Question: I am trying to parse annotation data in XFDF and draw it using the iText Library. I want to draw the annotation like the attached image.
Following is my code to test the PdfAnnotation.createInk function, but it is not working after run the code.
I have Google and read the documents, but not much information provided. Any suggestions and advice? Thanks!
'''
// step 1
Document document = new Document(PageSize.A4);
// step 2
PdfWriter writer = PdfWriter.getInstance(document, new FileOutputStream(destFile));
// step 3
document.open();
PdfContentByte pcb = new PdfContentByte(writer);
pcb.setColorStroke(BaseColor.RED);
Rectangle rect = new Rectangle(52.92f, 397.56f, 173.36f, 530.67f);
float[][] inkList = {{61.736111f,530.669250f},{61.295139f,525.820984f},{61.295139f,518.768860f},
{61.295139f,505.986969f},{61.295139f,490.560547f},{61.295139f,470.726562f},{59.972221f,452.214844f},
{57.767361f,434.143890f},{56.003471f,418.276703f},{53.357639f,404.172516f},{51.593750f,391.390625f},
{50.711807f,382.134766f},{49.829861f,376.845703f}
};
//float inkList[][] =
PdfAnnotation an = PdfAnnotation.createInk(writer, rect, "", inkList);
an.setPage(1);
an.setColor(BaseColor.RED);
an.setFlags(PdfAnnotation.FLAGS_PRINT);
writer.addAnnotation(an);
//Step 5
document.close();
'''

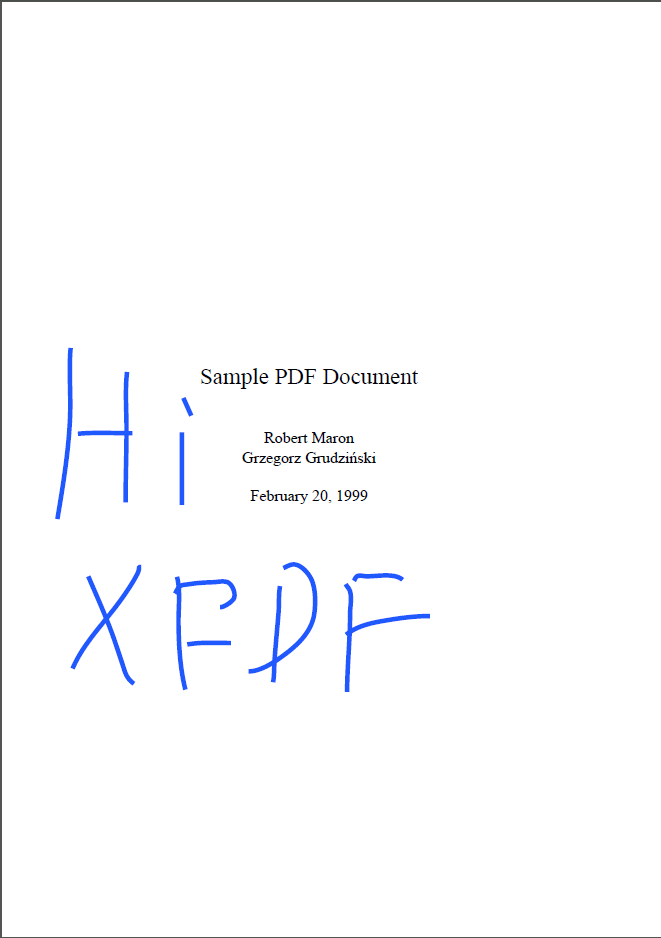
Answer: The output PDF seemingly does not contain an annotation because the defined annotation is a mere collection of isolated points.
The 'float[][]' parameter of 'PdfAnnotation.createInk' corresponds to the entry of the annotation dictionary:
> array An array of n arrays, each representing a stroked path. Each
array shall be a series of alternating horizontal and vertical coordinates in
default user space, specifying points along the path. When drawn, the
points shall be connected by straight lines or curves in an
implementation-dependent way.
Thus, in case of the OPs array
'''
float[][] inkList = {{61.736111f,530.669250f},{61.295139f,525.820984f},{61.295139f,518.768860f},
{61.295139f,505.986969f},{61.295139f,490.560547f},{61.295139f,470.726562f},{59.972221f,452.214844f},
{57.767361f,434.143890f},{56.003471f,418.276703f},{53.357639f,404.172516f},{51.593750f,391.390625f},
{50.711807f,382.134766f},{49.829861f,376.845703f}
};
'''
we have a collection of 13 paths each of which contain only a single point. So, nothing is drawn.
If we combine all the points in a single path, though,
'''
float[][] inkList = {{61.736111f,530.669250f,61.295139f,525.820984f,61.295139f,518.768860f,
61.295139f,505.986969f,61.295139f,490.560547f,61.295139f,470.726562f,59.972221f,452.214844f,
57.767361f,434.143890f,56.003471f,418.276703f,53.357639f,404.172516f,51.593750f,391.390625f,
50.711807f,382.134766f,49.829861f,376.845703f}
};
'''
the result is this:

which looks like the left line of the "H" in the screenshot in the question.